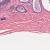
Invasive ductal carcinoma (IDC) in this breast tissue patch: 0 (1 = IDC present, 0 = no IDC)